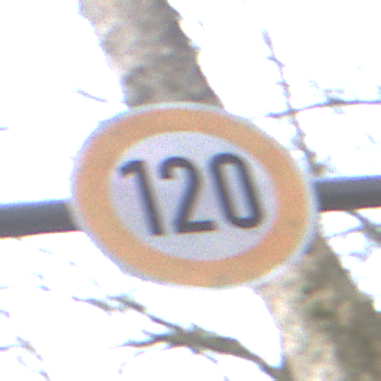
Verkehrszeichen: Geschwindigkeit120
Umgebung: Outdoor, Nature
Tageszeit: MorningAfternoon
Wetter: PartlyCloudy
Licht: Natural
Jahreszeit: NotSpecified
Kontrast: LowContrast